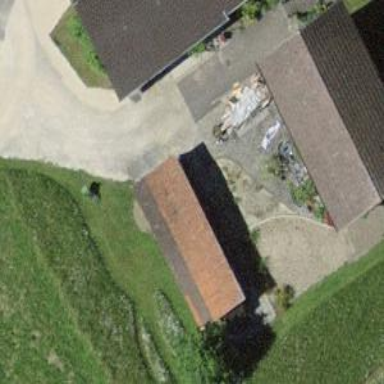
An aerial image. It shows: Barn.